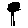
Label: tree